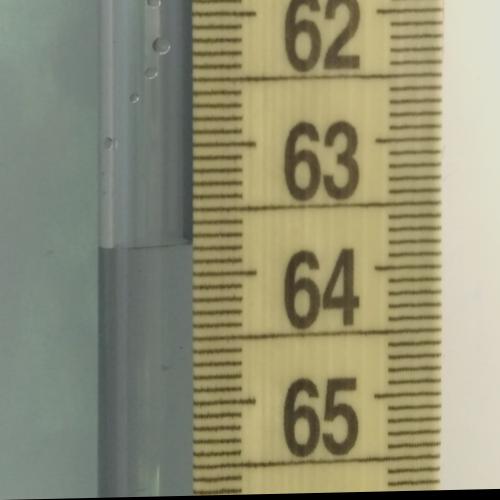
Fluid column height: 63.8 cm